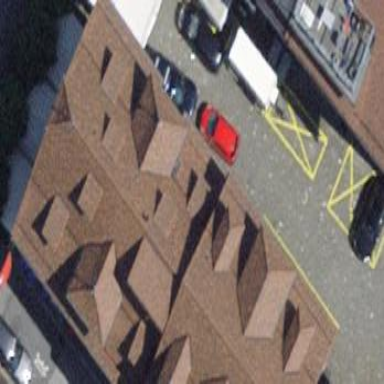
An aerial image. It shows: Half-hipped roof building.